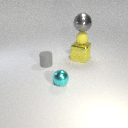
large yellow metal cube behind small cyan metal sphere